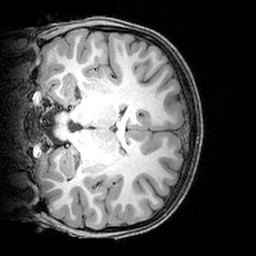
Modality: T1w
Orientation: coronal
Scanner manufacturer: siemens
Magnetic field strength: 3 T
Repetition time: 1.9 s
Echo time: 0.00397 s